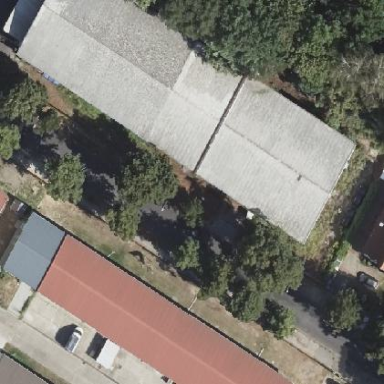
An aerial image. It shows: Commercial building.